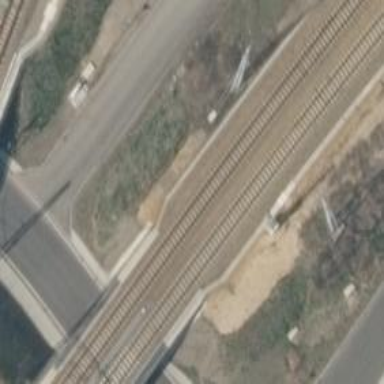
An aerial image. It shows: Railway track with contact line for electrification.